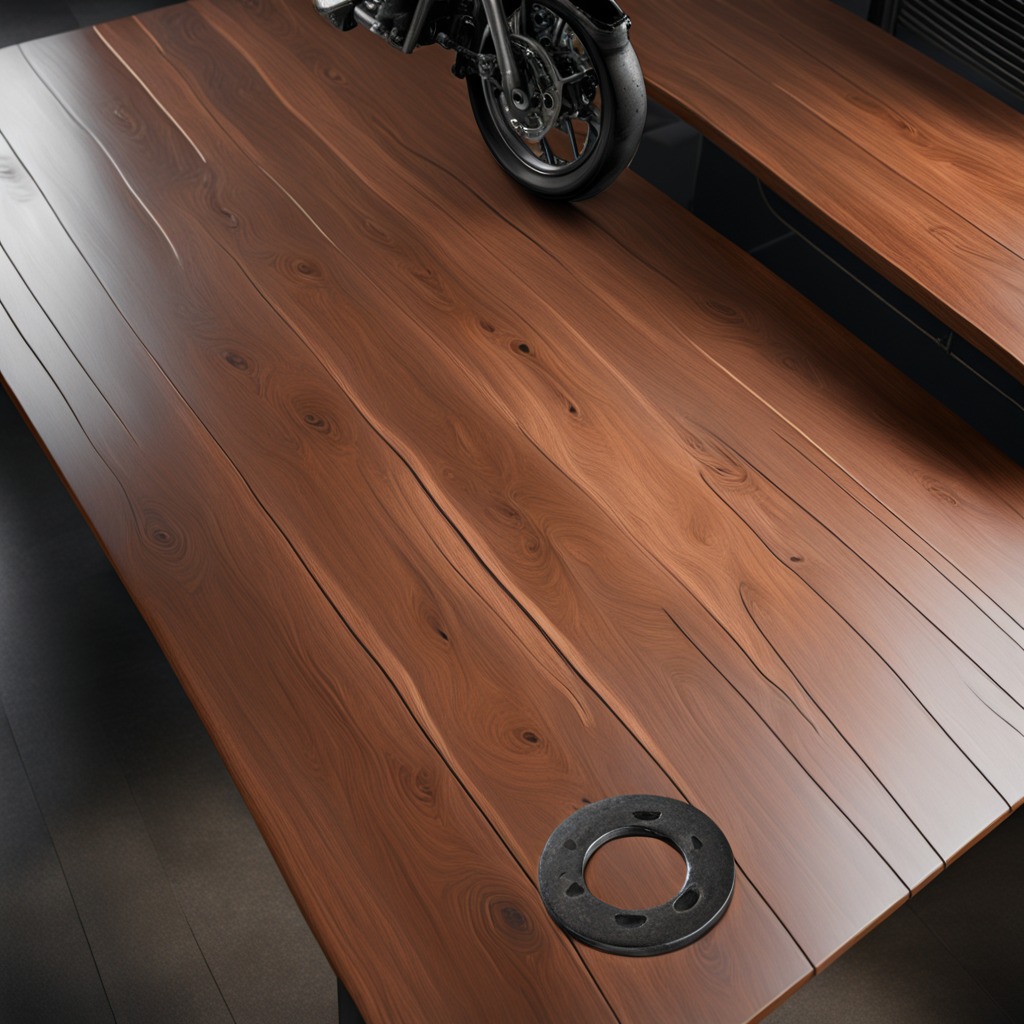
A flat metal washer is lying on the wooden table in a vintage motorcycle garage.